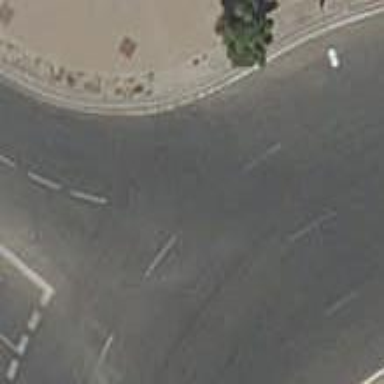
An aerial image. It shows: Roundabout at primary highway.